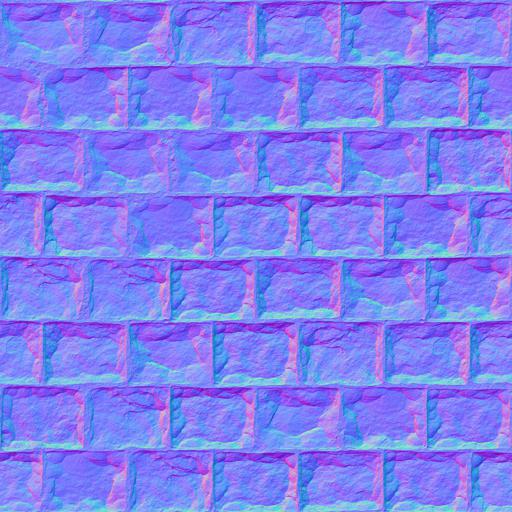
brick bricks dirt dirty medival old